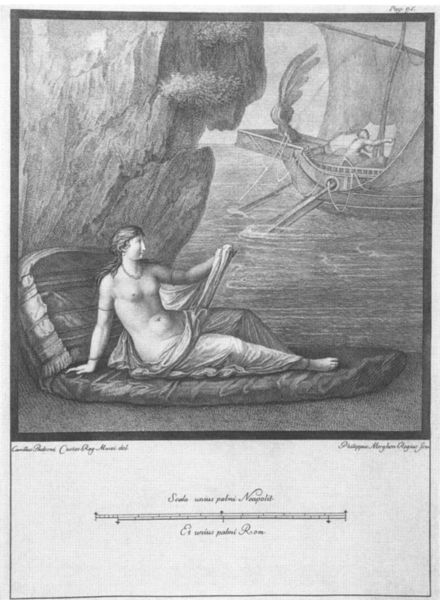
Titel: Ariadne
Schlagwörter: felsen, fuß, hand, körper, mann, meer, nackt, wasser, weiß, see, ufer, busen, frau, frisur, haar, nacht, schwarz, zeichnung, arm, stein, bild, gewand, haare, sitzend, pflanzen, ruder, brüste, schiff, segel, strand, wellen, fels, kette, inschrift, bett, halbakt, laken, liegend, druck, stich, text, aufgestützt, grotte, schwaru, schwar, maßstab, oben ohne, gewandt